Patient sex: M
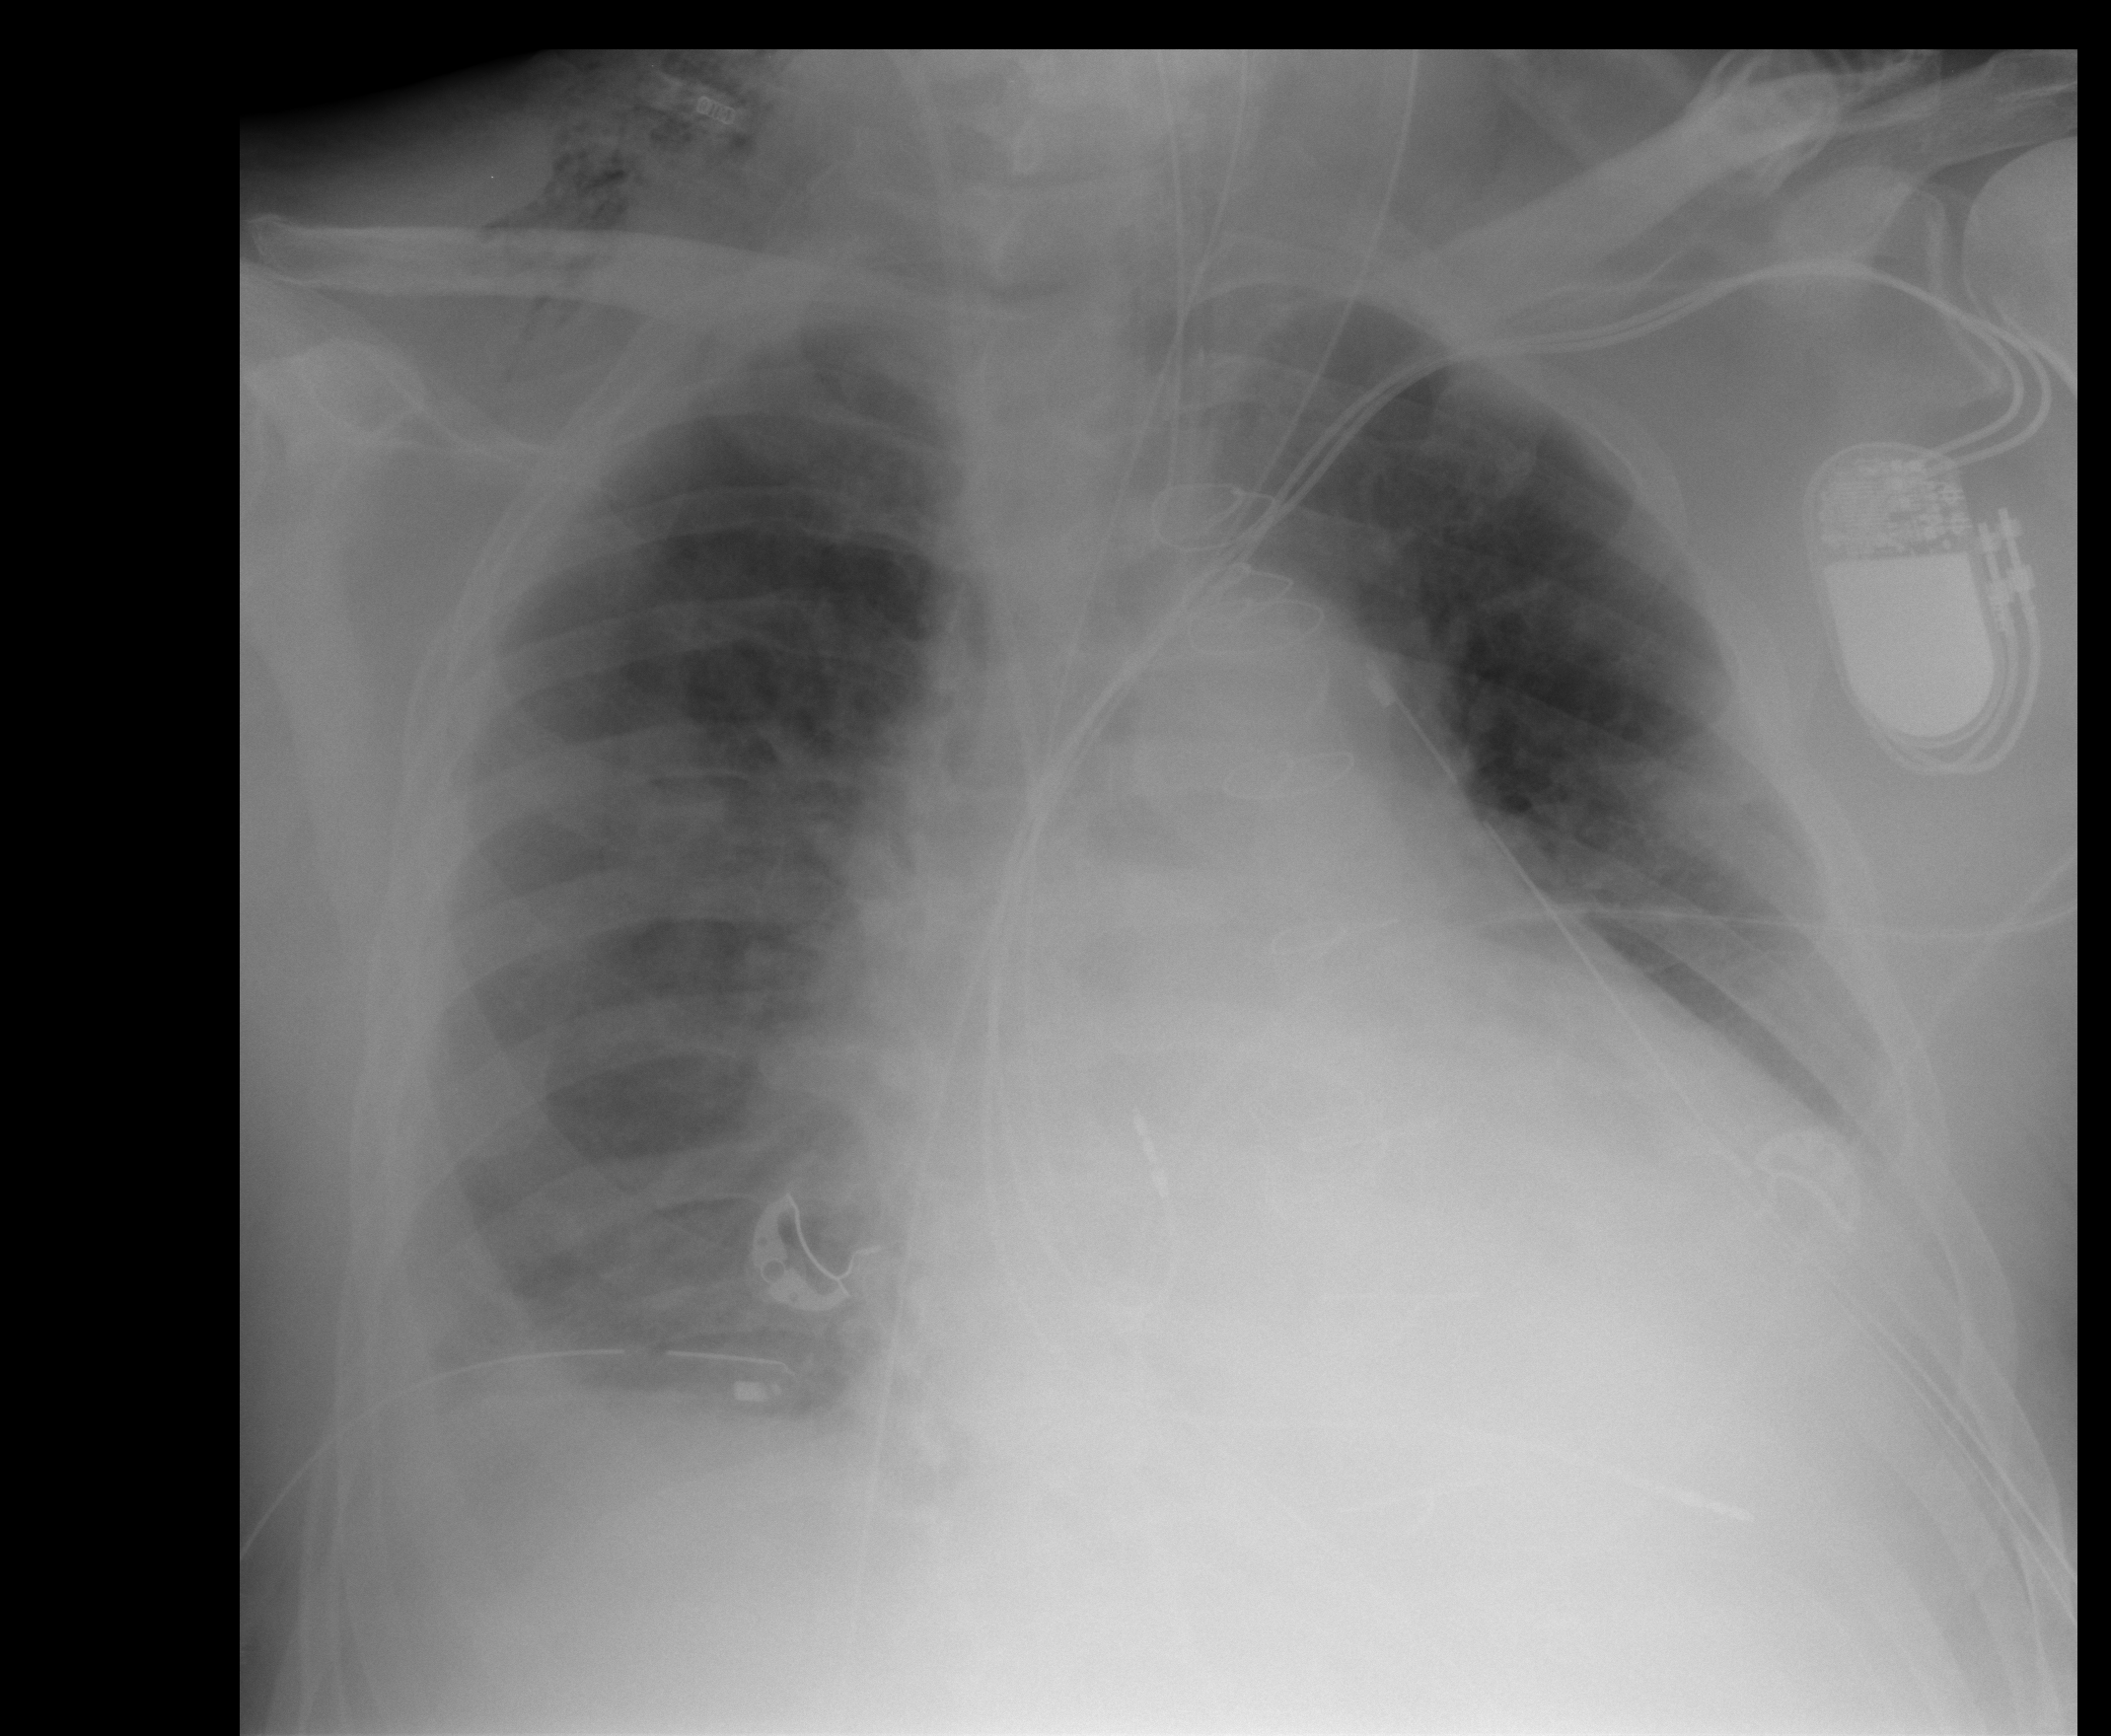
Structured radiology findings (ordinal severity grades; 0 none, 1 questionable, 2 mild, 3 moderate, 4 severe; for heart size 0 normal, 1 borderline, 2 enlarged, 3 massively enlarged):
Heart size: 1
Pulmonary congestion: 0
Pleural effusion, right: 2
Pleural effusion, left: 2
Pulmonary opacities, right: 1
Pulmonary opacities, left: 0
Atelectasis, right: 2
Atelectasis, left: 2